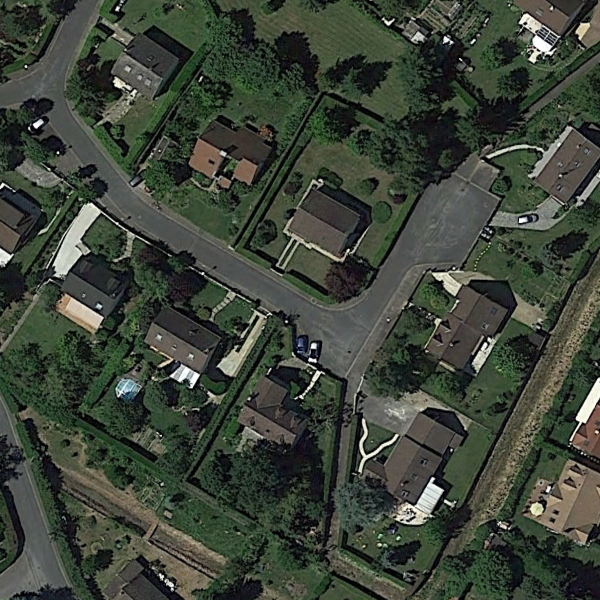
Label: MediumResidential